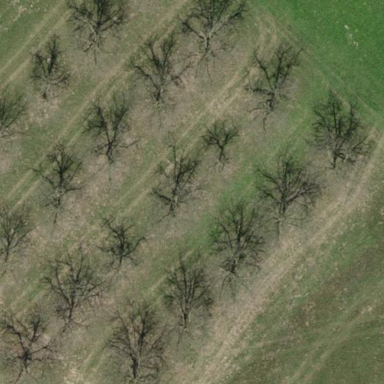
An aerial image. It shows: Orchard.